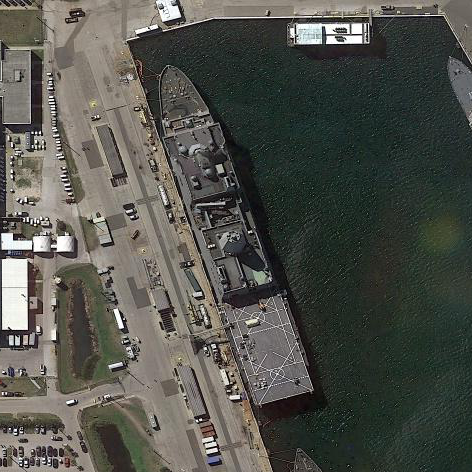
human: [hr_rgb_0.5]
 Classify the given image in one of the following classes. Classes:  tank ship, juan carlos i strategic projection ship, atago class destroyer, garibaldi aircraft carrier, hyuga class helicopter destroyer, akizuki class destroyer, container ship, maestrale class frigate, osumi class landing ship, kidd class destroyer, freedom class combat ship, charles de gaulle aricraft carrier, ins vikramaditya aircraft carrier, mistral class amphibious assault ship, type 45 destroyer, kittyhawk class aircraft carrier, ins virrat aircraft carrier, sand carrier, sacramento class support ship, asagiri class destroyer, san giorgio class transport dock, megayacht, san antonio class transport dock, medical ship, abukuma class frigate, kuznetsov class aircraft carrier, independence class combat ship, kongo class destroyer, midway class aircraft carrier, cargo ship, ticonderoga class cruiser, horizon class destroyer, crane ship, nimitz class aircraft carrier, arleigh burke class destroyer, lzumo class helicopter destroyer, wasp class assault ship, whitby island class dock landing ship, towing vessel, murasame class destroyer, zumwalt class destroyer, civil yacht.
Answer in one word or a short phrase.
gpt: San Antonio class transport dock